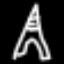
Label: The Eiffel Tower